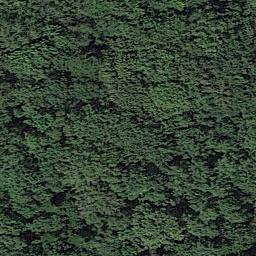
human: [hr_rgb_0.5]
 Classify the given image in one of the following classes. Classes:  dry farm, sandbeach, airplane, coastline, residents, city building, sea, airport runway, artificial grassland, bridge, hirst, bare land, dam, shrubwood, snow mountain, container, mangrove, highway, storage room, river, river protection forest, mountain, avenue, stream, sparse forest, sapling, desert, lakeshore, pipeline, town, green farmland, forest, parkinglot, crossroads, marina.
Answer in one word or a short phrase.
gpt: forest